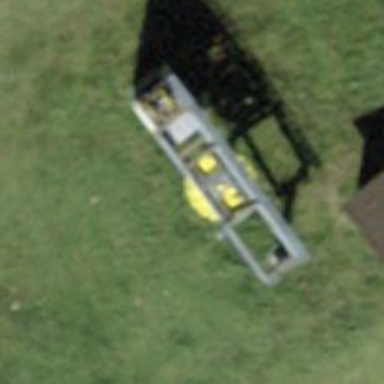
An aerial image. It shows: Chair lift.